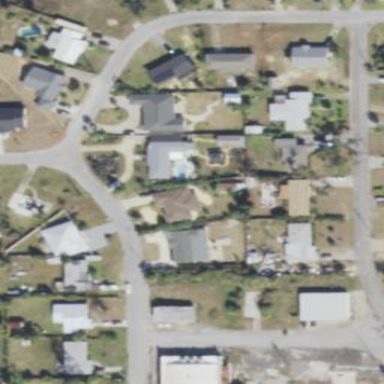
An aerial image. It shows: Residential area composed of single-family homes.